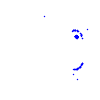
Particle: proton